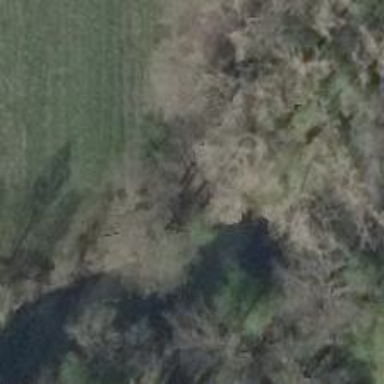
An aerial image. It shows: Deciduous tree with broadleaved leaves.